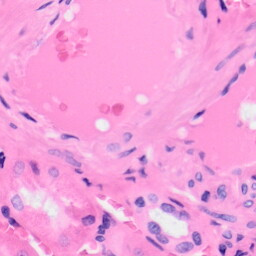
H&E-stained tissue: Kidney